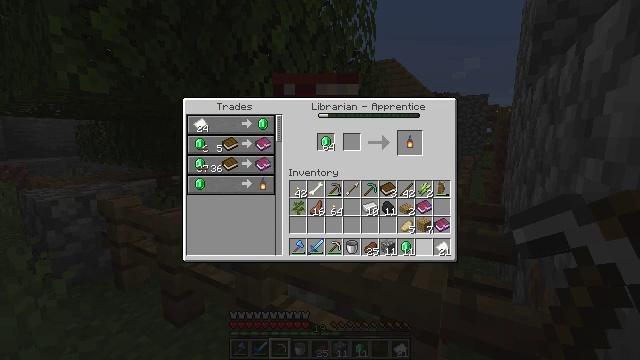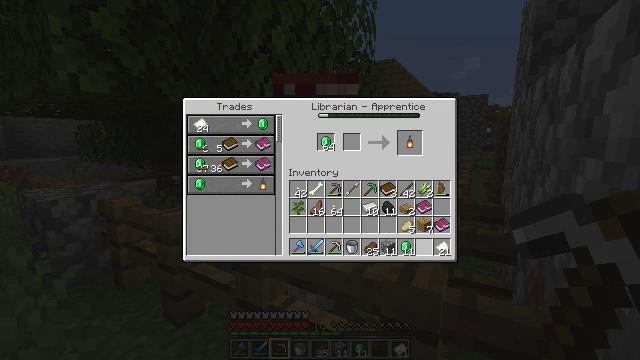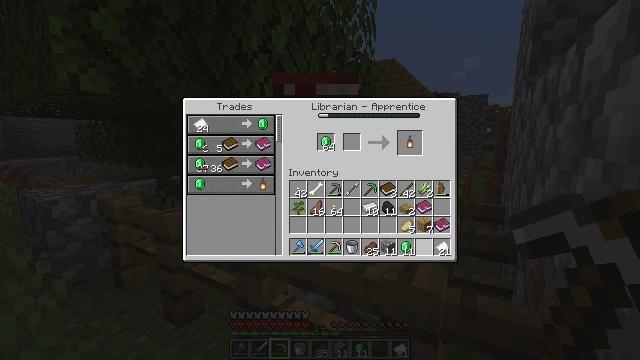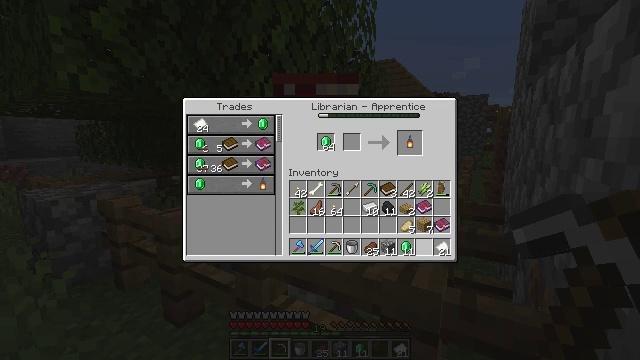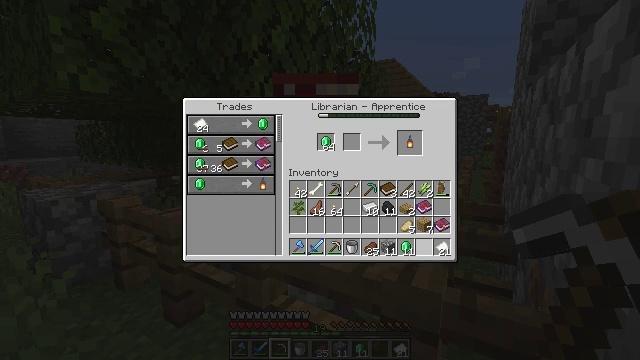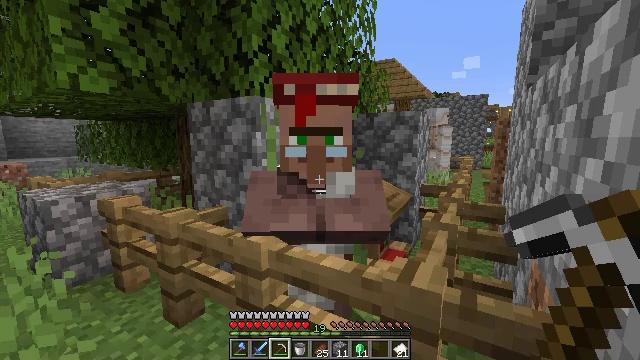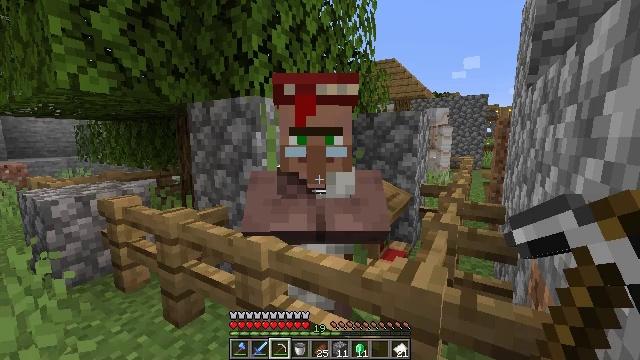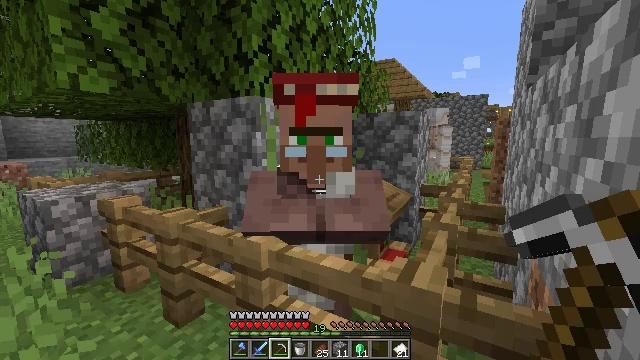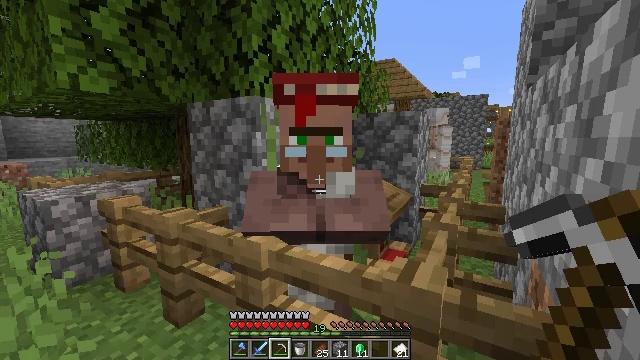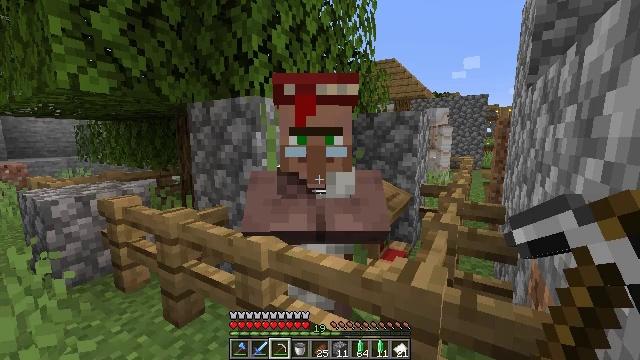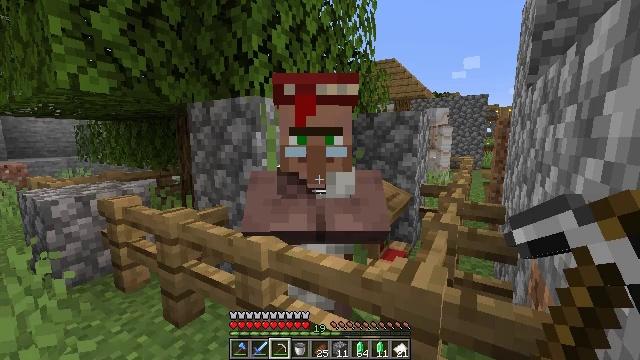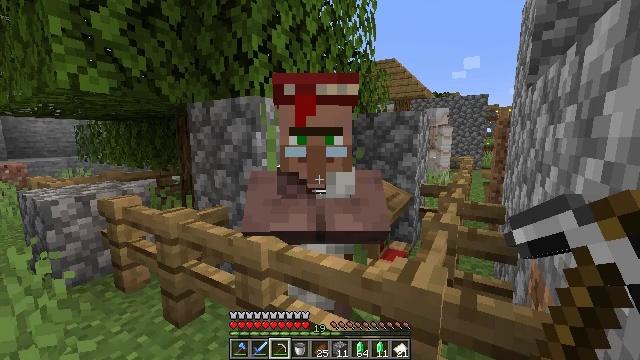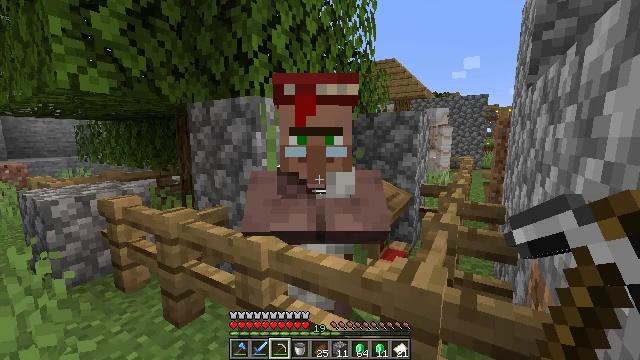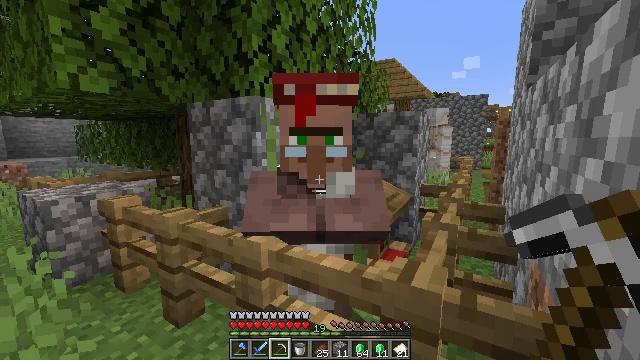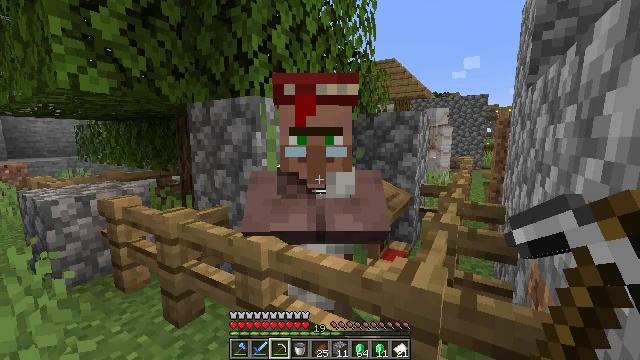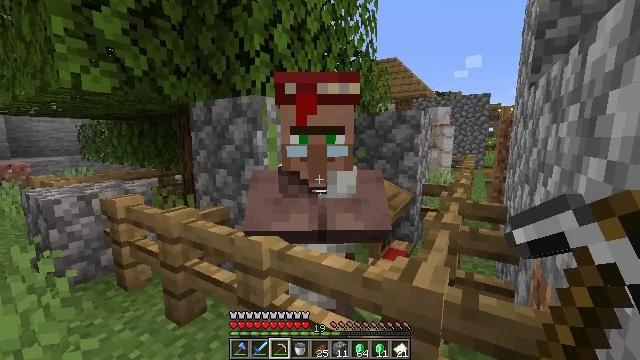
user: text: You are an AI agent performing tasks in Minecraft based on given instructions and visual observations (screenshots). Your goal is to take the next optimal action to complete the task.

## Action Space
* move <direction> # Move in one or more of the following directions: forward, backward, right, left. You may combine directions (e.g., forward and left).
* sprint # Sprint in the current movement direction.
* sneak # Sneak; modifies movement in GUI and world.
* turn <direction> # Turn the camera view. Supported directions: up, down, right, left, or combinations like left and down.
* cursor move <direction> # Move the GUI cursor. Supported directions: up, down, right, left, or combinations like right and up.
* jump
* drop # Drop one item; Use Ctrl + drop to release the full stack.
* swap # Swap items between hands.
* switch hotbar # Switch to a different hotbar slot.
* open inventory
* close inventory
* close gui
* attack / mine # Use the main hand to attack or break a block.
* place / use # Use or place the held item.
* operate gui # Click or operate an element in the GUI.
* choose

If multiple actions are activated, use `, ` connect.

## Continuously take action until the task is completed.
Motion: motion action
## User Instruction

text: Use a crafting table to make a lantern with a torch and iron nuggets.
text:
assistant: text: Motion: no_op
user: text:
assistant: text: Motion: no_op
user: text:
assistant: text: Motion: no_op
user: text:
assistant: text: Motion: no_op
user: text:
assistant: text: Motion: no_op
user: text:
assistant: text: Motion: no_op
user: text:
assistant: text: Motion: no_op
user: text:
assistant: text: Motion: no_op
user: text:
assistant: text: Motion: no_op
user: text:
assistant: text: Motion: no_op
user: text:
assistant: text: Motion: no_op
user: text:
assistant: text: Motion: no_op
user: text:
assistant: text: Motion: no_op
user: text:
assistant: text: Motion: no_op
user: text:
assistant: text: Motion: no_op
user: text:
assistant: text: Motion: no_op
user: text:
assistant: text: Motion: no_op
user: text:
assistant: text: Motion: no_op
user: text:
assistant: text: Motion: no_op
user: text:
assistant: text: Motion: turn left
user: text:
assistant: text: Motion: turn left
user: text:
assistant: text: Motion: move forward, turn left
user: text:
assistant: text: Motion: move forward, turn left
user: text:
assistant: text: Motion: move forward, turn left
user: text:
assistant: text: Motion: move forward, turn left
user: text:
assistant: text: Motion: move forward, turn left
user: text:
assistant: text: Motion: move forward, turn left
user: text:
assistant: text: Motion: turn left
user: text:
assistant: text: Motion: turn left
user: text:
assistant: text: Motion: turn left